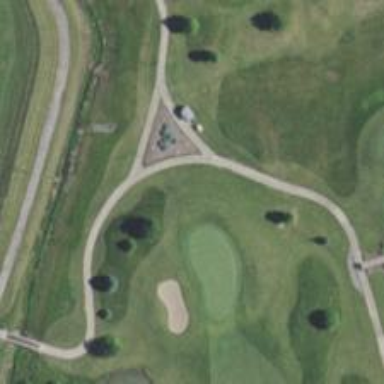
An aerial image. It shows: Golf path made of asphalt.